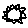
Label: sun